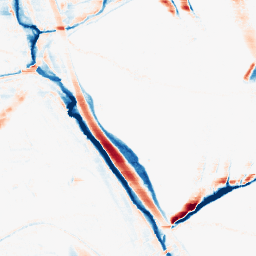
Category: morphological
Decomposition family: morphological_rect
Decomposition parameters: operation: average
width: 20
height: 5
Upsampling method: quadratic
Upsampling parameters: scale: 4
Upsampling scale: 4